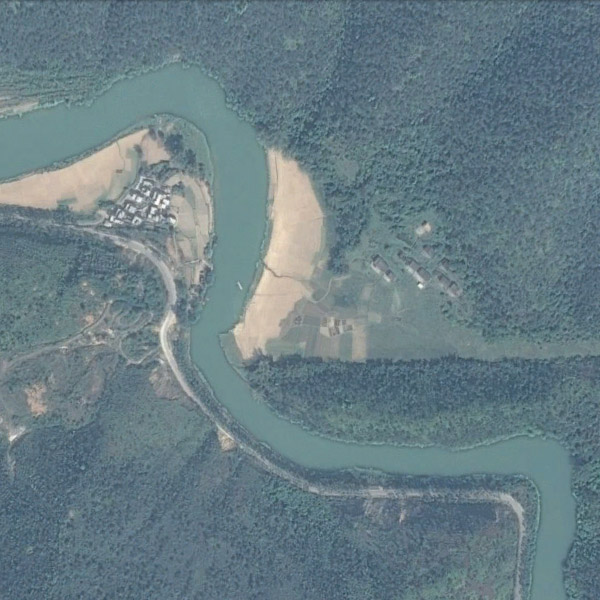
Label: River